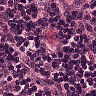
Metastatic tissue present: no